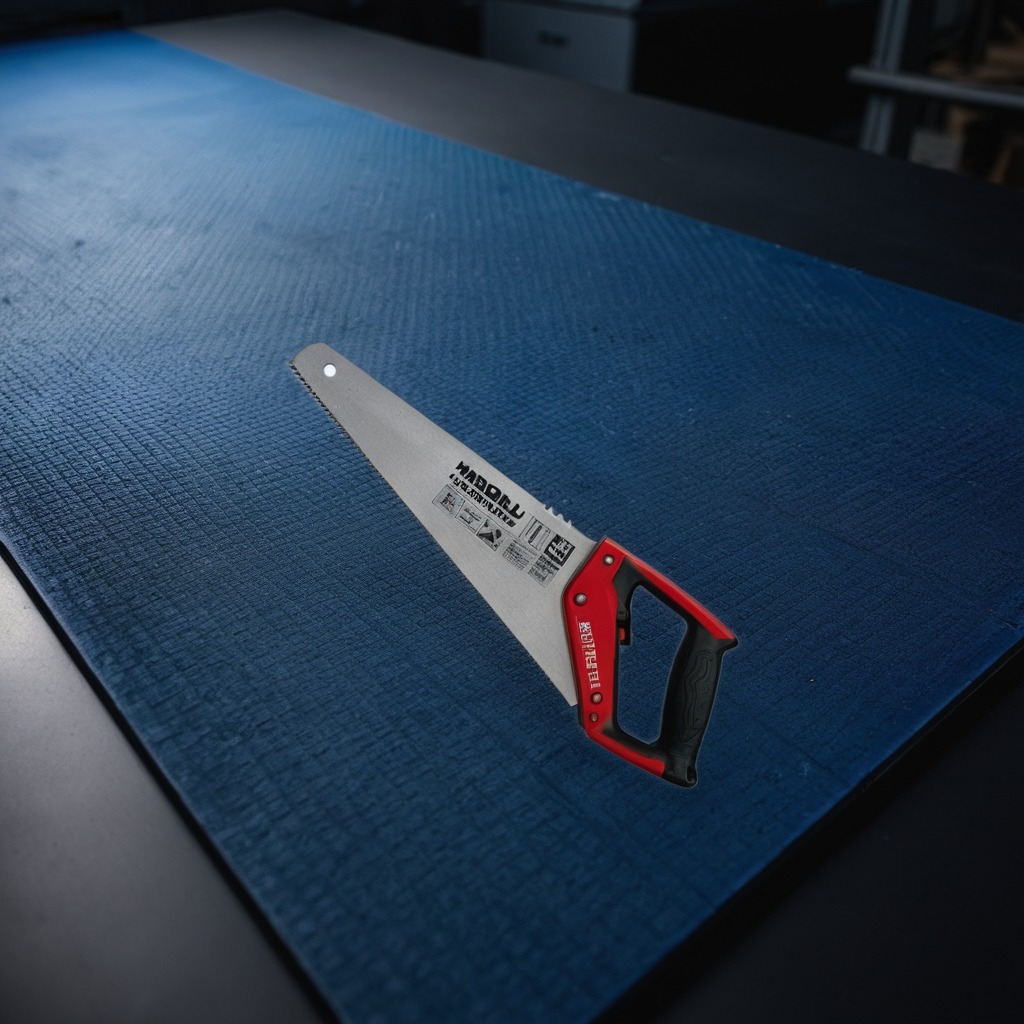
A metal saw lies on a clean granite tabletop.